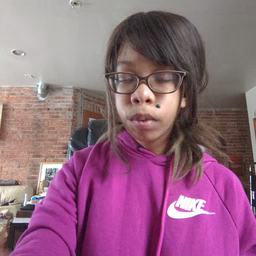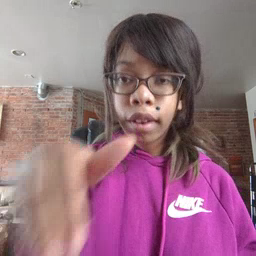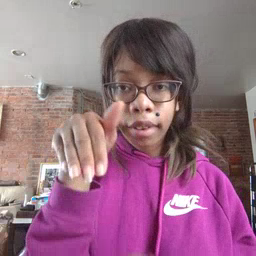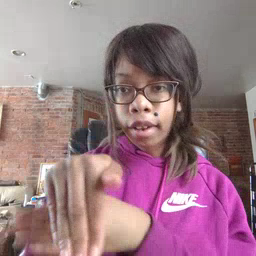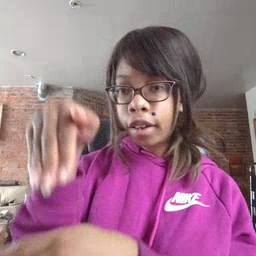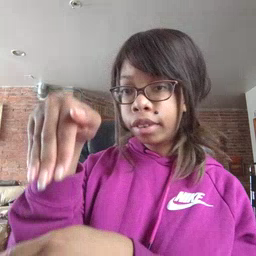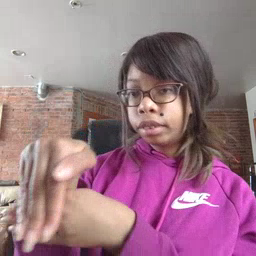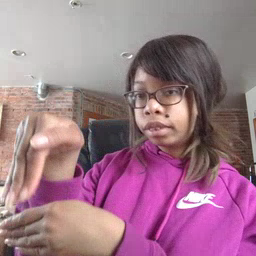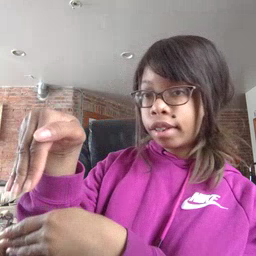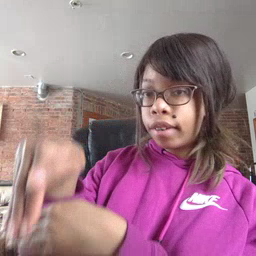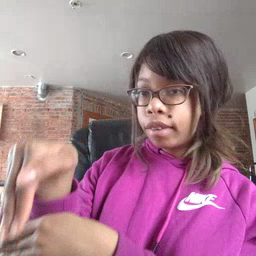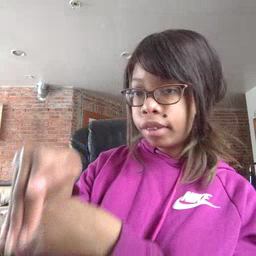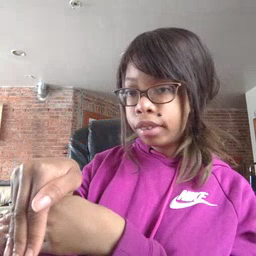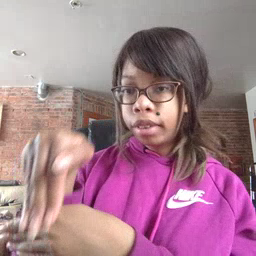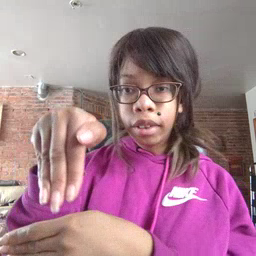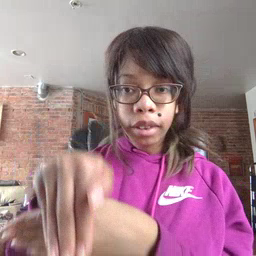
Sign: night